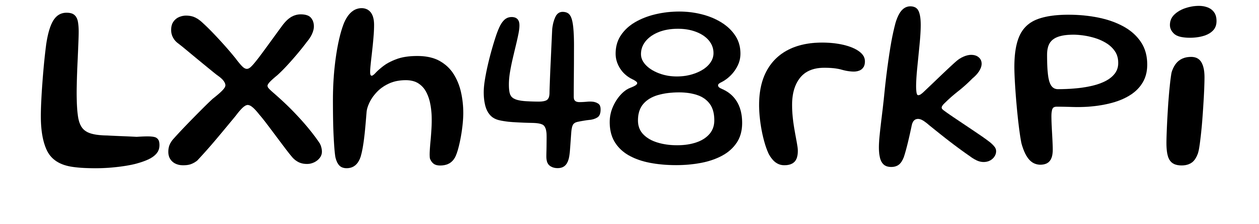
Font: Gluten_Regular